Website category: sports
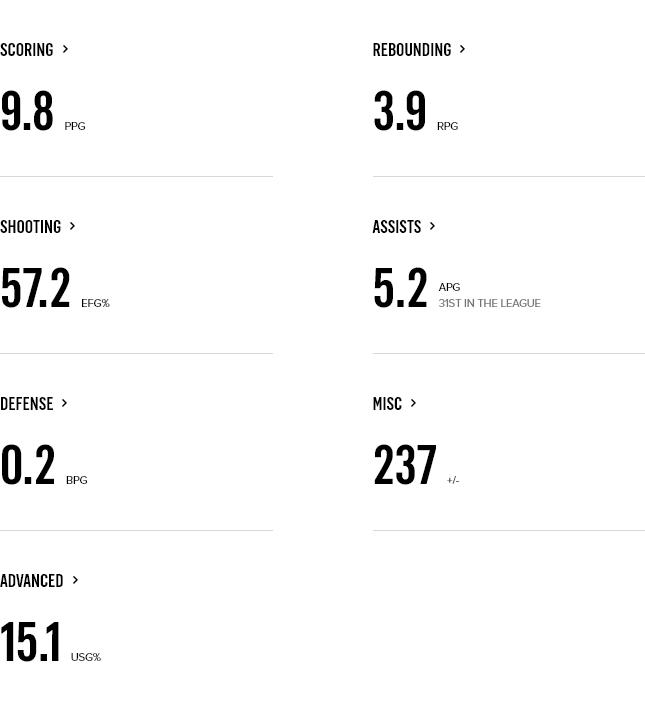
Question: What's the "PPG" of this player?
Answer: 9.8

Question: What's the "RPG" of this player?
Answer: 3.9

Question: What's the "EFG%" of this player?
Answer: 57.2

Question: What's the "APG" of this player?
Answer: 5.2

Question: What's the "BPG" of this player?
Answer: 0.2

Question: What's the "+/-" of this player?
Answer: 237

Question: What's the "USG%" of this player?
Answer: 15.1

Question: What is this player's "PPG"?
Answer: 9.8

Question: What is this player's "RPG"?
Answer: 3.9

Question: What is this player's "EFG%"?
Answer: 57.2

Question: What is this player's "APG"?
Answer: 5.2

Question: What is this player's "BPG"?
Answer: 0.2

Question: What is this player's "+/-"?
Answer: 237

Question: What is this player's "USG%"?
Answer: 15.1

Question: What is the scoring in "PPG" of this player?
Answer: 9.8

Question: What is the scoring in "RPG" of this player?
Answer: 3.9

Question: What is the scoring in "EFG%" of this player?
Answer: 57.2

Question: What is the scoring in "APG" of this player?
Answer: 5.2

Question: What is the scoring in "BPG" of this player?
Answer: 0.2

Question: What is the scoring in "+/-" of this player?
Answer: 237

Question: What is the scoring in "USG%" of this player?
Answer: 15.1

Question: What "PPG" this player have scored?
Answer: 9.8

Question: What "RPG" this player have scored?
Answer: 3.9

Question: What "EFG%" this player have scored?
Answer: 57.2

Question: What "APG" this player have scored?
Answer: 5.2

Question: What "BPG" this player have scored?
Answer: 0.2

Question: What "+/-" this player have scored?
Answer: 237

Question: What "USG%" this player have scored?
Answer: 15.1

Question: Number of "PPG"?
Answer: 9.8

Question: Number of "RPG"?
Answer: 3.9

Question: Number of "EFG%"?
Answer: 57.2

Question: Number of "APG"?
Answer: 5.2

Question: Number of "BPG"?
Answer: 0.2

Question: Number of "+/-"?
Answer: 237

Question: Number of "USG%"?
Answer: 15.1

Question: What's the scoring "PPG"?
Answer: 9.8

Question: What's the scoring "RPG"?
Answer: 3.9

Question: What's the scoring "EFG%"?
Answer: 57.2

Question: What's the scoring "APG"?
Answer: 5.2

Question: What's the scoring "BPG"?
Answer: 0.2

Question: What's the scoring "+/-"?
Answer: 237

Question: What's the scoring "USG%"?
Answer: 15.1